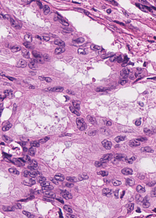
Tumor epithelial tissue: yes
Tumor-associated stroma tissue: yes
Normal tissue: no